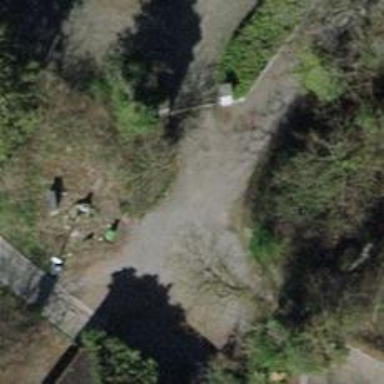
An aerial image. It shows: Entrance with barrier.